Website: bh-photo
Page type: receipt
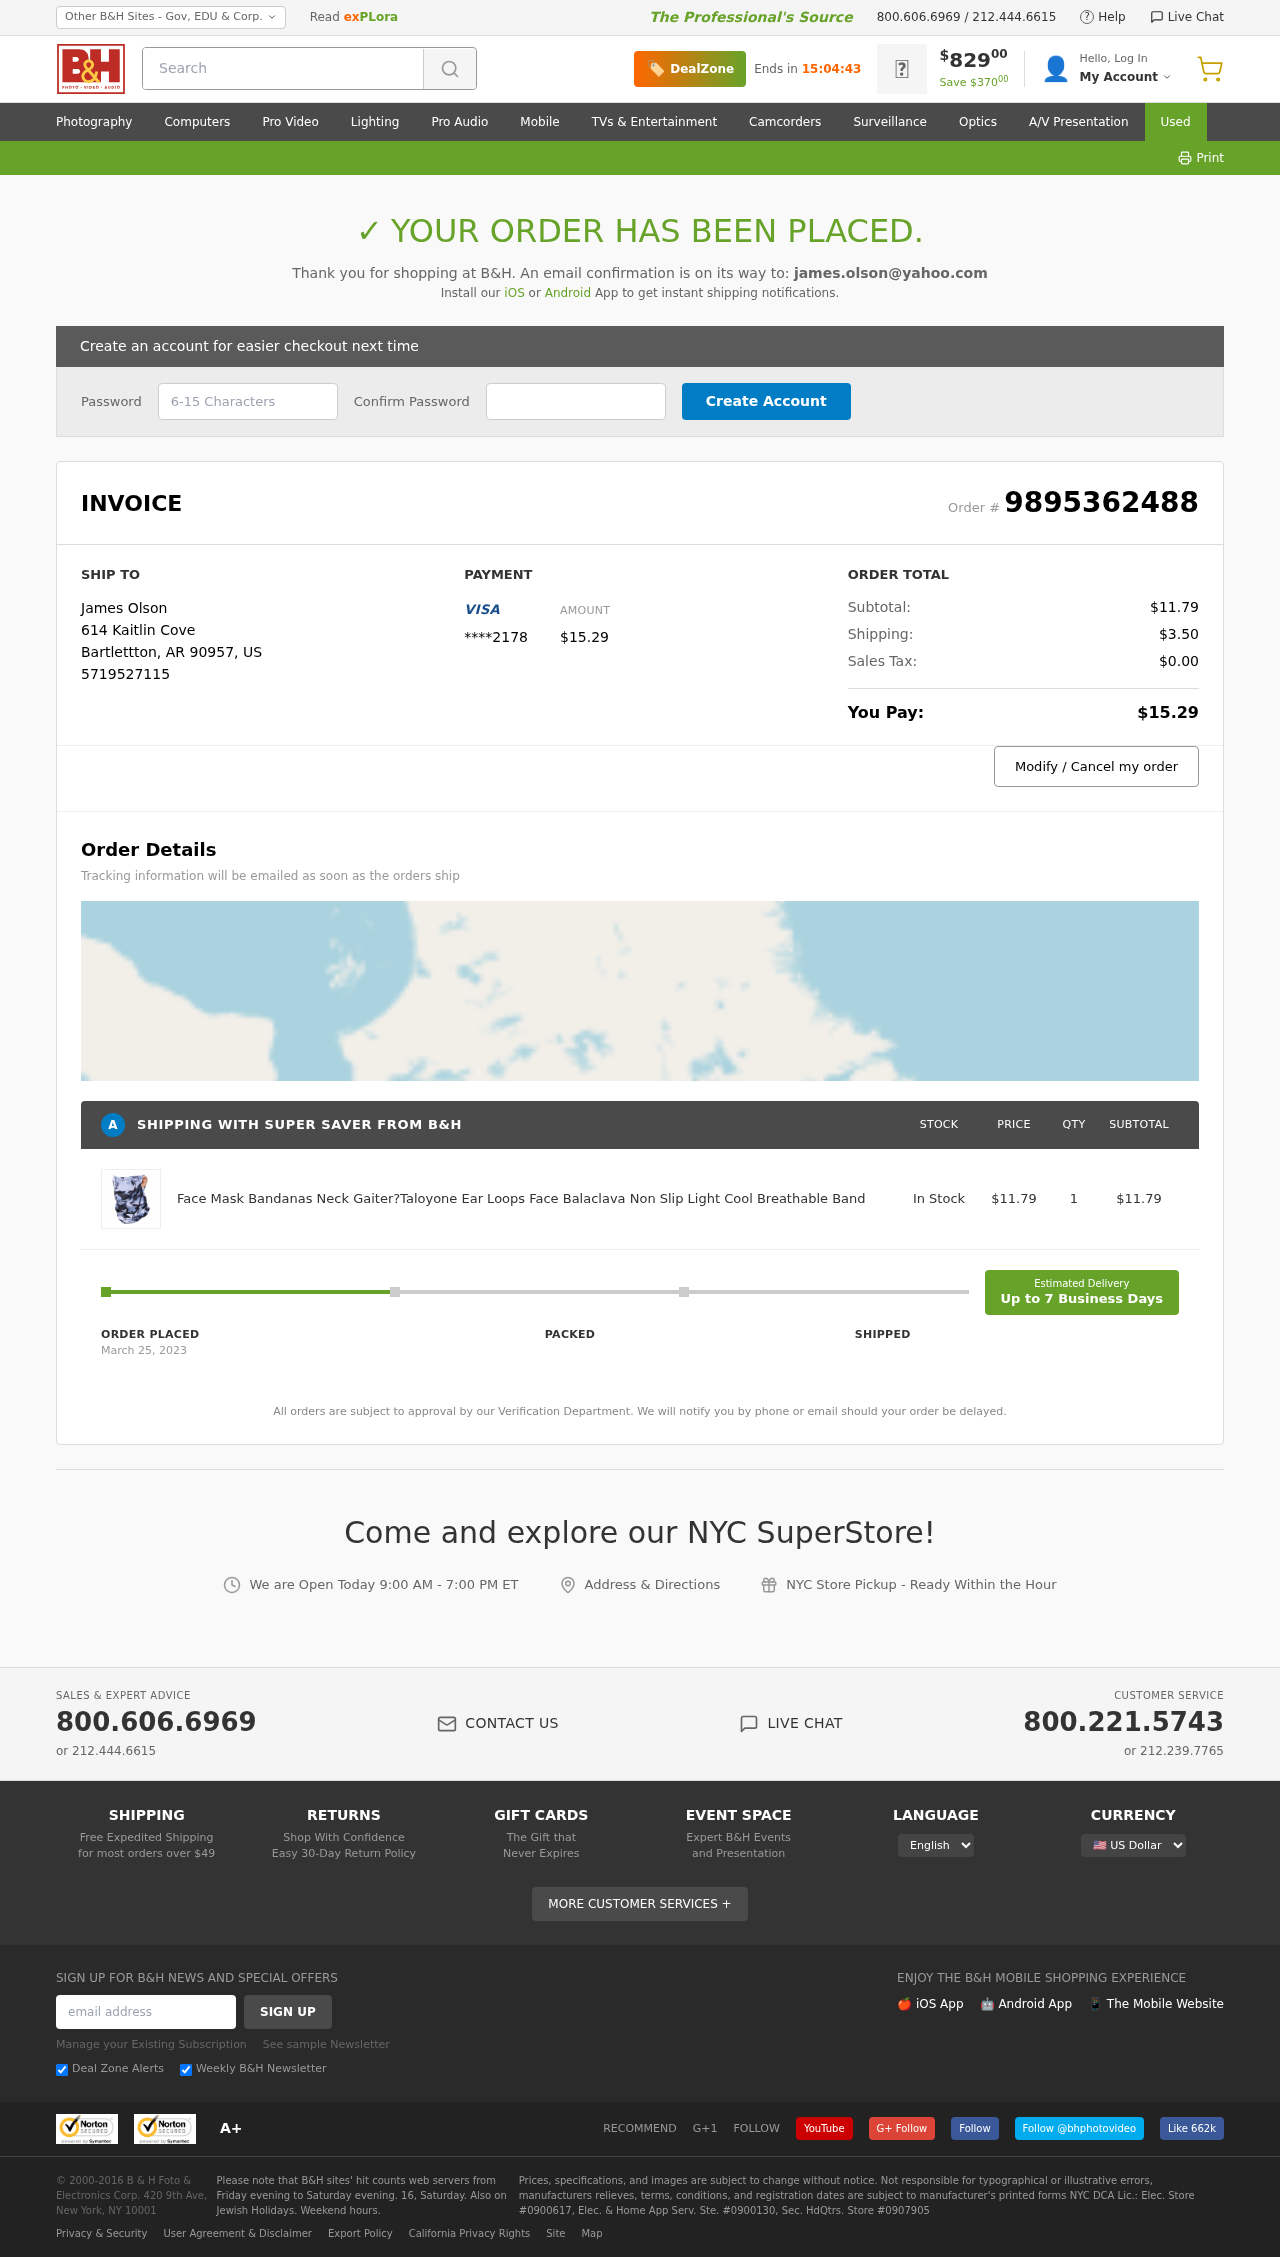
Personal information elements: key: PII_CARD_LAST4
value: ****2178
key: PII_CITY
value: Bartlettton
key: PII_COUNTRY_CODE
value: US
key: PII_EMAIL
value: james.olson@yahoo.com
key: PII_FULLNAME
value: James Olson
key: PII_PHONE
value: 5719527115
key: PII_POSTCODE
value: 90957
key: PII_STATE_ABBR
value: AR
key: PII_STREET
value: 614 Kaitlin Cove
Product elements: key: PRODUCT1_NAME
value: Face Mask Bandanas Neck Gaiter?Taloyone Ear Loops Face Balaclava Non Slip Light Cool Breathable Band
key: PRODUCT1_PRICE
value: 11.79
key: PRODUCT1_QUANTITY
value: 1
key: PRODUCT1_SUBTOTAL
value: $11.79
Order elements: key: ORDER_ID
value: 9895362488
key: ORDER_TOTAL
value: $15.29
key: ORDER_SUBTOTAL
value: $11.79
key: ORDER_SHIPPING_COST
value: $3.50
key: ORDER_TAX
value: $0.00
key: ORDER_DATE
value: March 25, 2023
Search elements: key: HEADER_SEARCH
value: Search